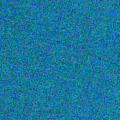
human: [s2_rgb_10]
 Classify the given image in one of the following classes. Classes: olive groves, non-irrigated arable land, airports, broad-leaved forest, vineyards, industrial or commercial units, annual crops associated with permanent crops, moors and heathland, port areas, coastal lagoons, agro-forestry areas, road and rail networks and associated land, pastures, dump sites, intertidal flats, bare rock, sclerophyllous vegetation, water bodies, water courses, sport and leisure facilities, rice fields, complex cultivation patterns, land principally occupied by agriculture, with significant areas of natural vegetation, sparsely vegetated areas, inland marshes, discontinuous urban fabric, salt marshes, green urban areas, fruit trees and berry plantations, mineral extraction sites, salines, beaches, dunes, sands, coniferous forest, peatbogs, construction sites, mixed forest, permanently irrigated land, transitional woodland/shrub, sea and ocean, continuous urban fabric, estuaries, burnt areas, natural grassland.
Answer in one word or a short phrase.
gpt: sea and ocean